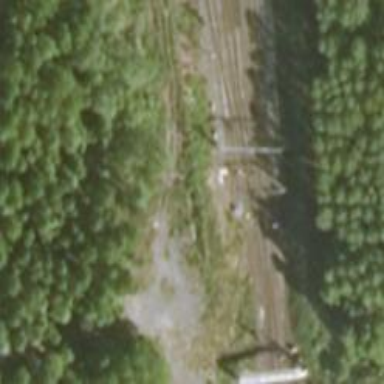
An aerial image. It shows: Siding railway line with electrified contact line for the trains.